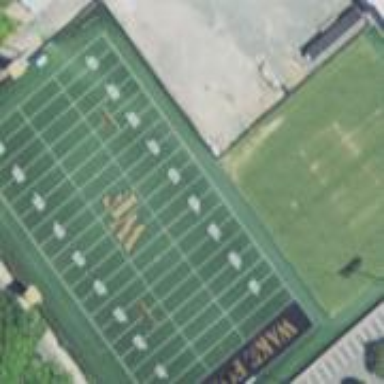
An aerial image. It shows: American football pitch.